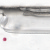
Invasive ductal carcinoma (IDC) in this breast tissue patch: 0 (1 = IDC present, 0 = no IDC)